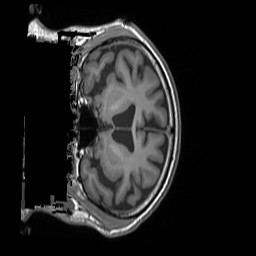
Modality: T1w
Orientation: coronal
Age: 69
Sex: male
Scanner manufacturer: siemens
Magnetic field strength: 3 T
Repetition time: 1.55 s
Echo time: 0.00234 s